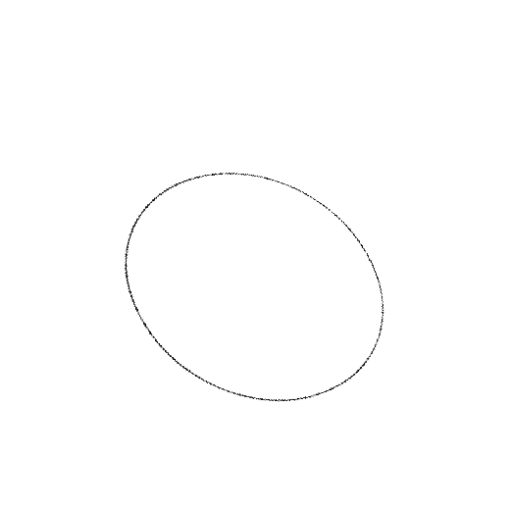
Crossing number: 0